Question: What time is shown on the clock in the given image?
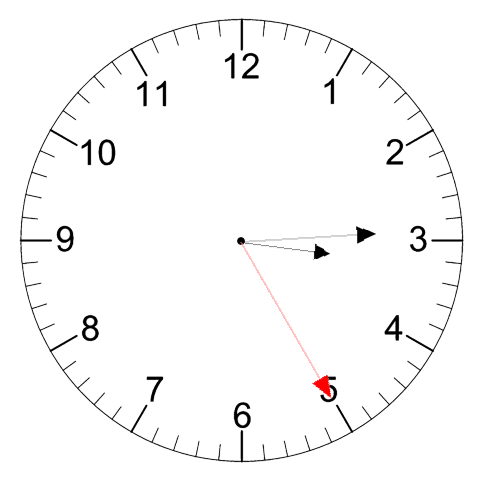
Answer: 03:14:25